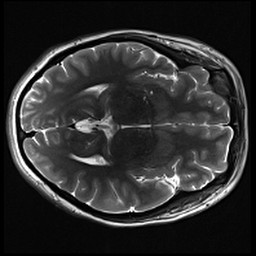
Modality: inplaneT2
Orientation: axial